Question: This is an 8-digit puzzle. Find the minimum number of steps to restore it.
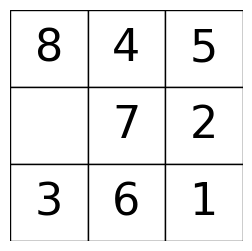
Answer: 25